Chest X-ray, PA view. Patient: 45 years old, sex M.
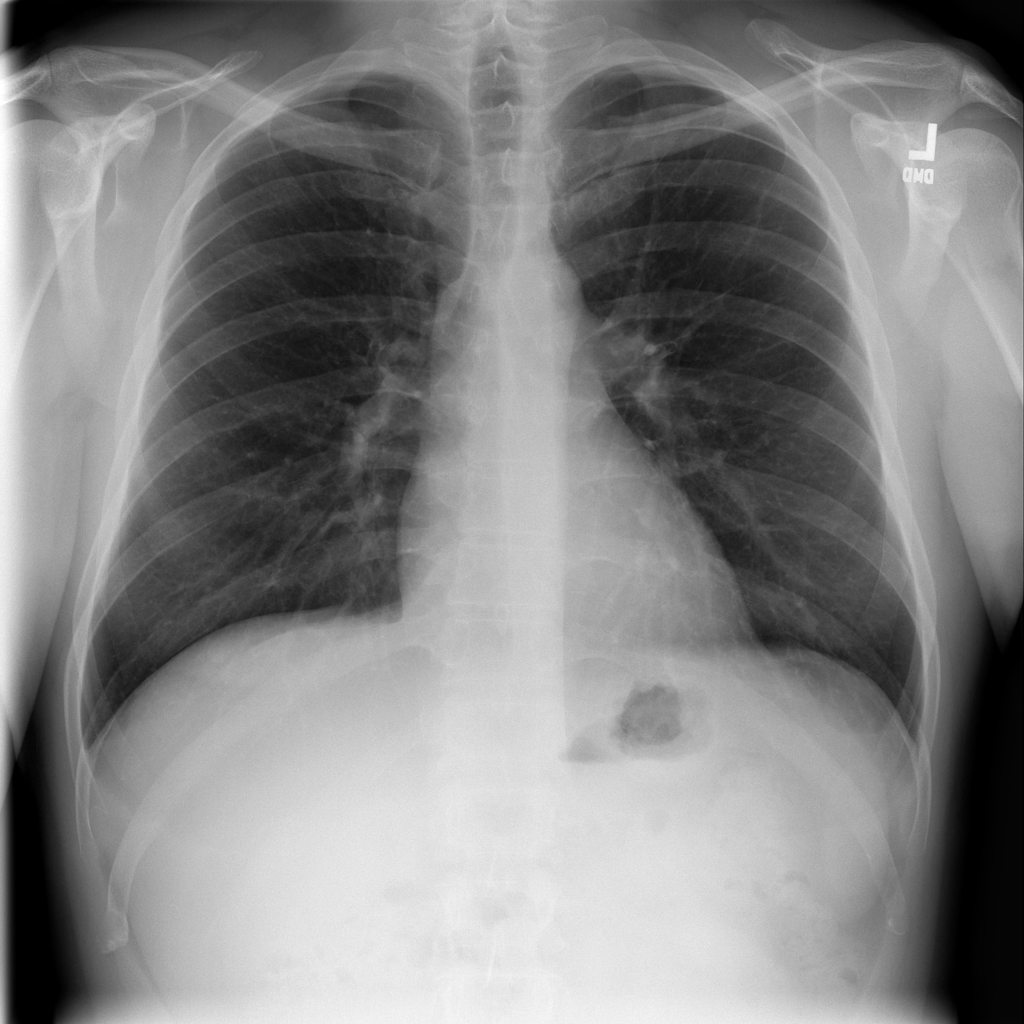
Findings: No Finding